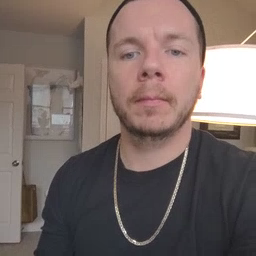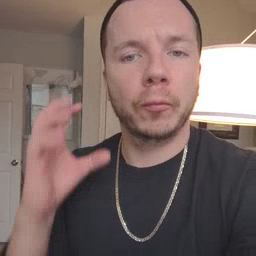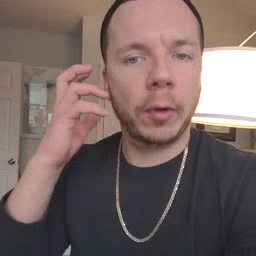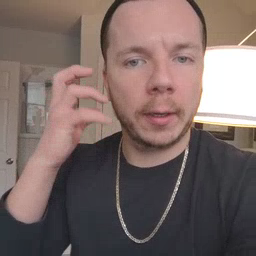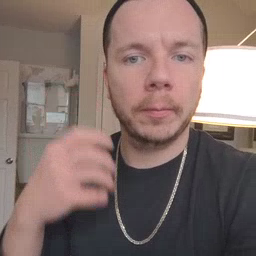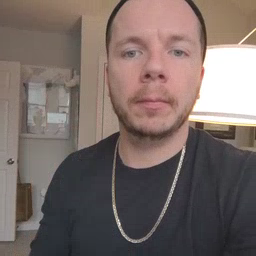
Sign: radio